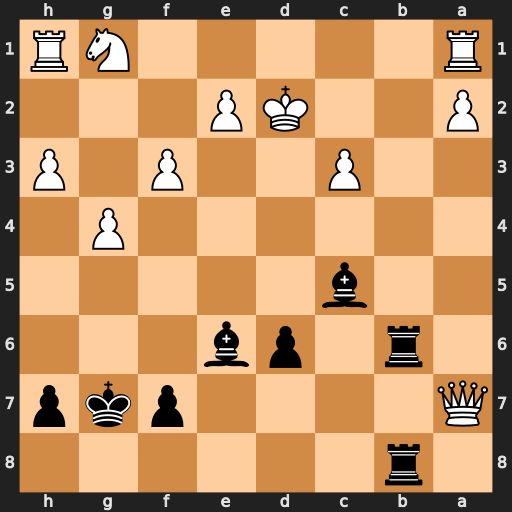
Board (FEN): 1r6/Q4pkp/1r1pb3/2b5/6P1/2P2P1P/P2KP3/R5NR
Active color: b
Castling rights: -
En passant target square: -
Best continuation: Rb2+ Kd3 Bxa7